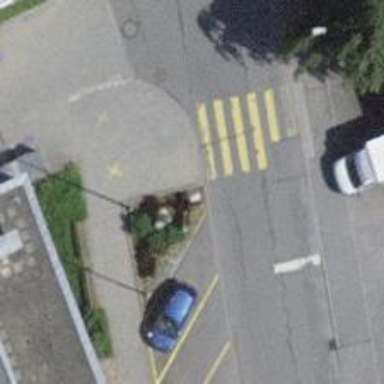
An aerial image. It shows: Kerb serving as barrier.